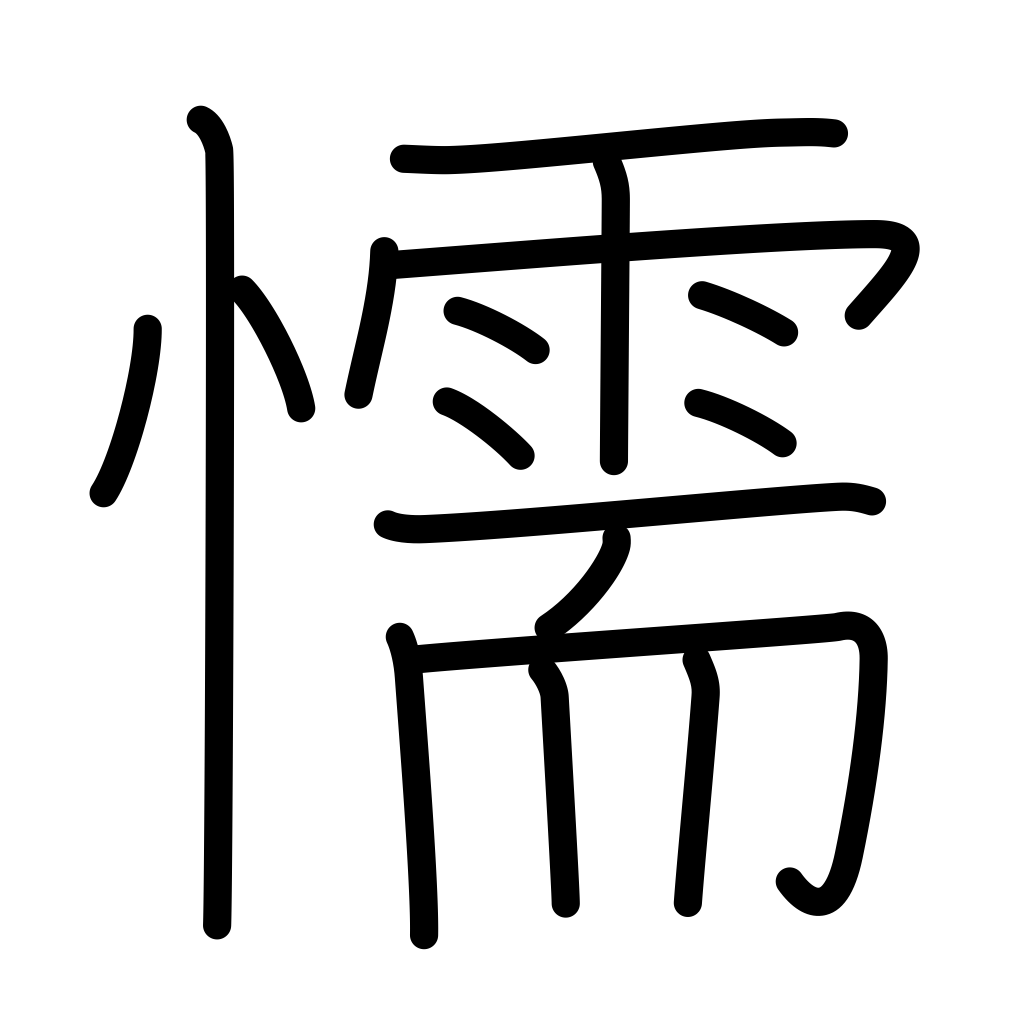
Meaning: weakness, cowardice